Current action and preconditions to check: path_clear

Your task: For each precondition in the list above, predict whether it will hold at this action.

Consider the current scene as observed from the mobile robot's camera, and analyze the predicted future states of all dynamic agents (e.g., people, animals, vehicles, or any moving entities) within the NEXT SECOND.

IMPORTANT: Only answer "very likely" if you are absolutely certain—based on strong, clear evidence—that a dynamic agent will violate the precondition in the predicted future state. Do NOT answer "very likely" for unlikely, ambiguous, or low-probability risks.

Ask yourself for each precondition: Is there a high probability, with clear and convincing evidence, that the predicted future states of any dynamic agent will interfere with the predicted future state of the currently executing action within the NEXT SECOND, causing that precondition to fail?

Assess the risk level based on these predictions. Use "likely" or "very likely" if motions create a clear risk of interference.

Use "neutral" or "improbable" if agents are nearby but their predicted paths are clearly diverging or non-conflicting.

Failure Risk Categories: "very improbable", "improbable", "neutral", "likely", "very likely"

Answer Format: Output ONLY the probability_of_failure value from these categories: "very improbable", "improbable", "neutral", "likely", "very likely"

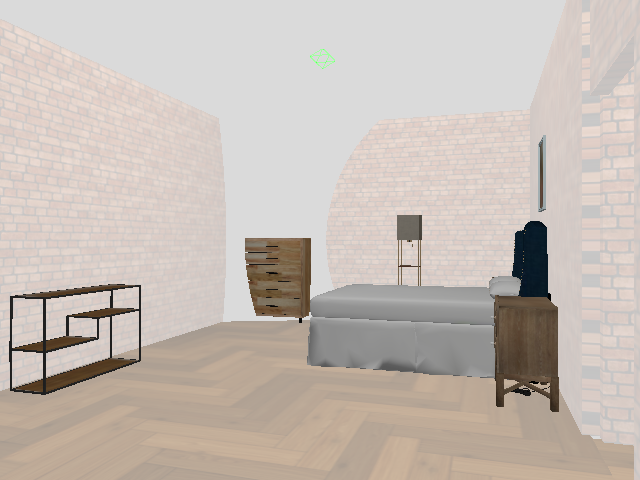

Answer: very improbable